Aerial crown-view tile of a tropical tree (Barro Colorado Island, Panama), acquired 20240813:
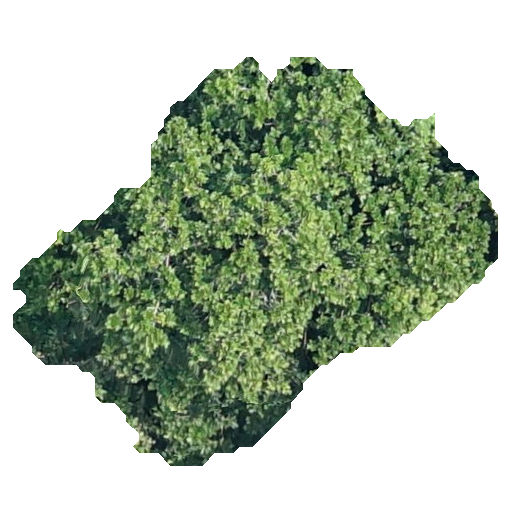
Species: Anacardium excelsum
GBIF accepted scientific name: Anacardium excelsum
Crown area: 175.73 m²